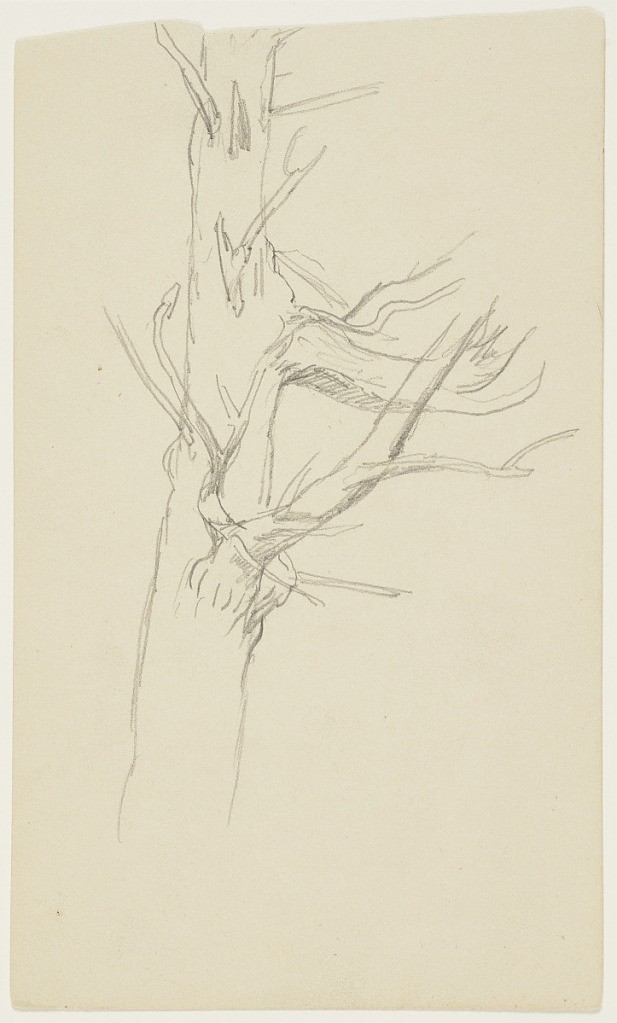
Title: Dead Tree Trunk, Lake Millinocket, Maine
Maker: Frederic Edwin Church, American, 1826–1900
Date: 1877
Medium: Graphite on tan wove paper
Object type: Drawing
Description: Botanical sketch showing a loosely-rendered view of the trunk and lower boughs of a dead tree near Lake Millinocket in Maine. Roughly following the leaf's central vertical axis, the tree has numerous sharp, twisting, and broken branches devoid of leaves.